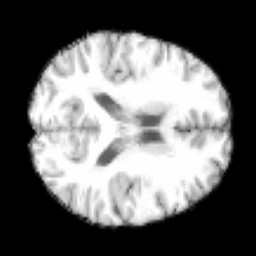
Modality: T1w
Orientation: axial